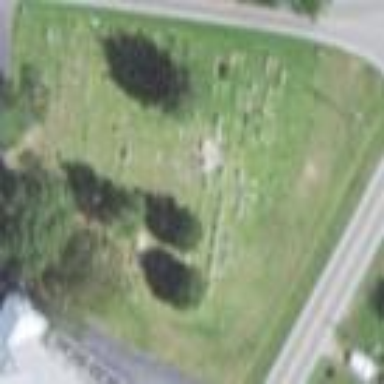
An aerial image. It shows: Grave yard.